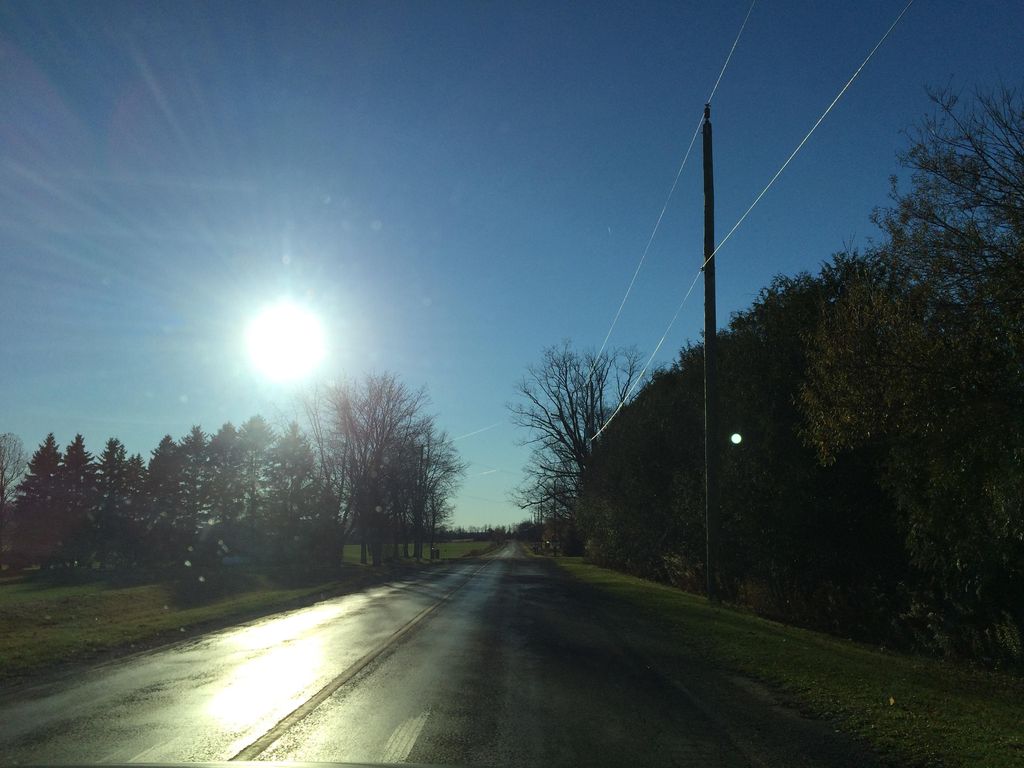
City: kitchener-waterloo